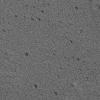
Atmospheric dust classification: not_dusty